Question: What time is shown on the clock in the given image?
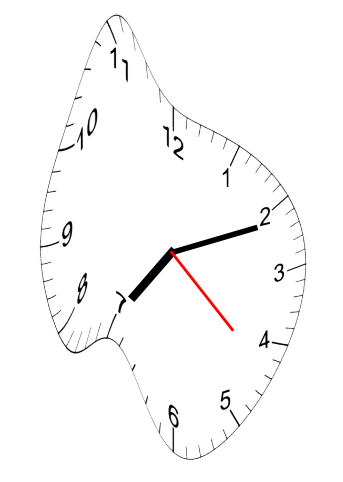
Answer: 07:11:22